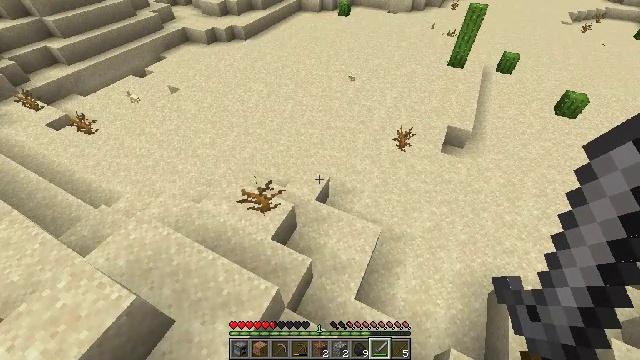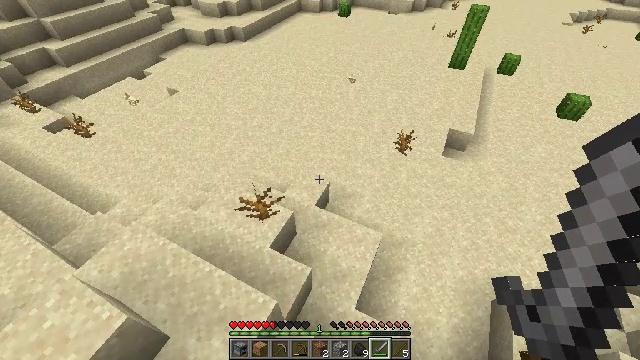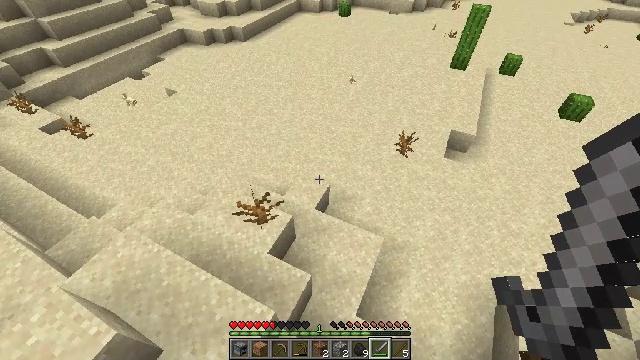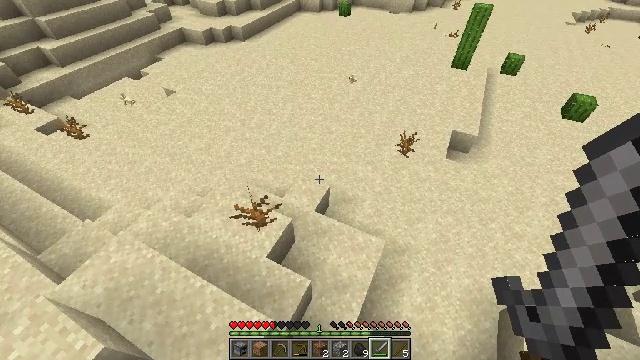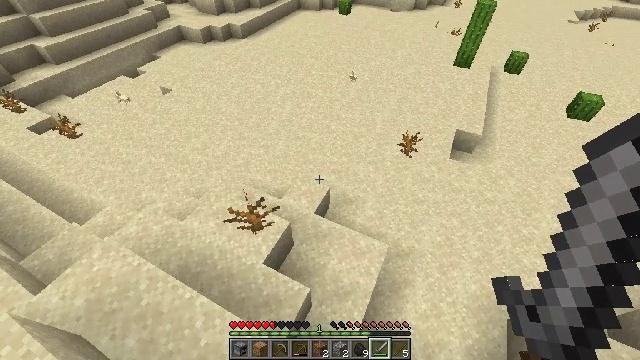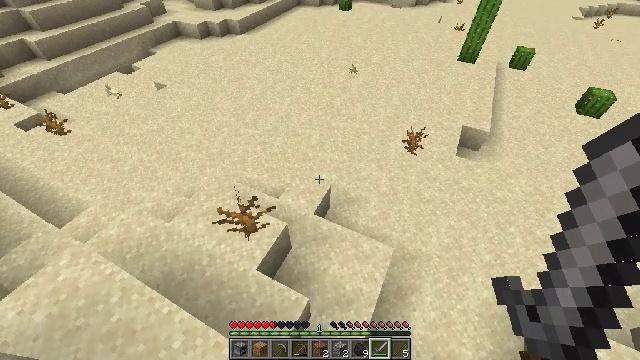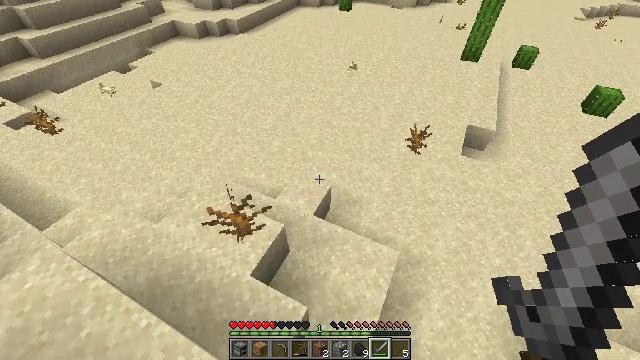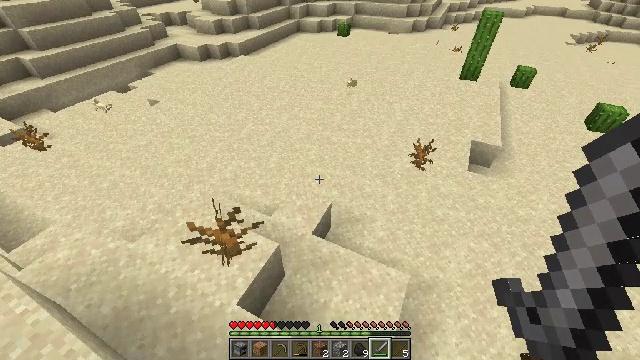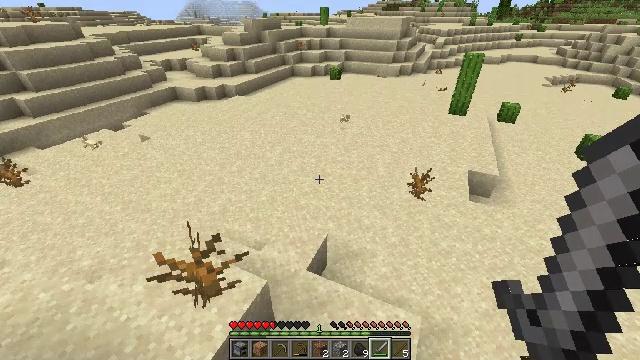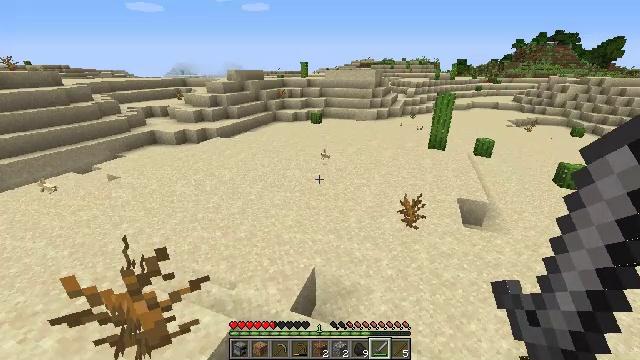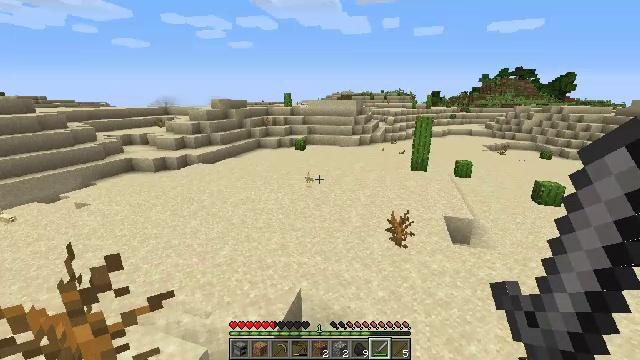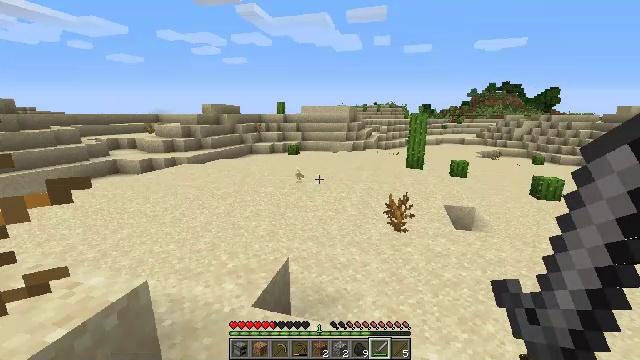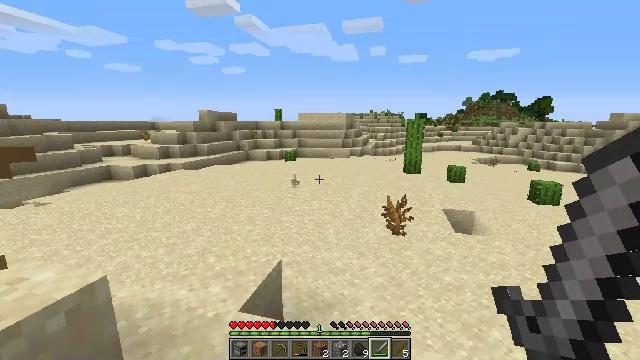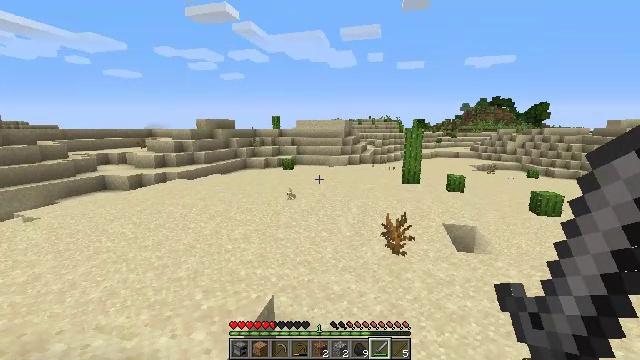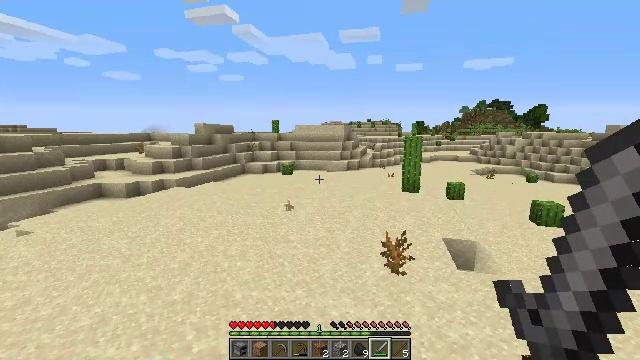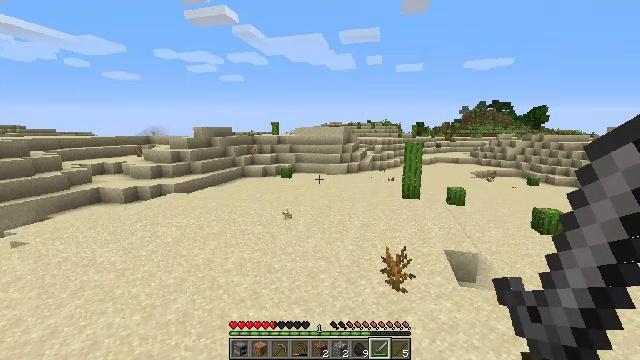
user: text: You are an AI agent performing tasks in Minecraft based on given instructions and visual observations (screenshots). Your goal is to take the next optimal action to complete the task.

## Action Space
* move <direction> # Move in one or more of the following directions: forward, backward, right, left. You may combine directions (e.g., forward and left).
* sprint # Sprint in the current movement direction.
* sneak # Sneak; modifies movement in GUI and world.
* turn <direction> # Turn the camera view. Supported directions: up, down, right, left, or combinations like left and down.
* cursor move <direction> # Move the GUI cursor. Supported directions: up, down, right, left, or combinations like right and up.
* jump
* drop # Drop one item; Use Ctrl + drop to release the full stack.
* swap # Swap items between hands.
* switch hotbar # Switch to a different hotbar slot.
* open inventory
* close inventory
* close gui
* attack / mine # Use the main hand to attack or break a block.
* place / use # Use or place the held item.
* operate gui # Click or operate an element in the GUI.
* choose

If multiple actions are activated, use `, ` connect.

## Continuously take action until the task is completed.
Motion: motion action
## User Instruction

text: Break the cactus block.
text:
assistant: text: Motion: move forward, jump
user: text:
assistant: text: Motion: move forward, jump
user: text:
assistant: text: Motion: move forward, jump
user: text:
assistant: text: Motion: move forward, jump
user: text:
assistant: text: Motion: move forward, jump
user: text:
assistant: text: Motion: move forward, jump
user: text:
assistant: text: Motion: move forward, turn up, jump
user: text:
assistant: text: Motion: move forward, turn right and up, jump
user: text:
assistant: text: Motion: move forward, turn right and up, jump
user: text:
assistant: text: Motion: move forward, turn right and up, jump
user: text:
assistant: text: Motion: move forward, turn right and up, jump
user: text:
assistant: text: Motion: move forward, turn up, jump
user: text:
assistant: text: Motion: move forward, turn up, jump
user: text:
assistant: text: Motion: move forward, jump
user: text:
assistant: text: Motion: move forward, jump
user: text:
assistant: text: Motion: move forward, jump
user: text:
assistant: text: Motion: move forward, jump
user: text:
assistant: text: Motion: move forward, jump
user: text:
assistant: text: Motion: move forward, jump
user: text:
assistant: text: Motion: move forward, jump
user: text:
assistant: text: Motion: move forward, jump
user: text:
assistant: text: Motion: move forward, jump
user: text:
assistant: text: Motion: move forward, jump
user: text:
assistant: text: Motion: move forward, jump
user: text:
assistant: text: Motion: move forward, jump
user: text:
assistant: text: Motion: move forward, jump
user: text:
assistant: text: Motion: move forward, jump
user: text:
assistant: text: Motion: move forward, jump
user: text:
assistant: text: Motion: move forward, turn right, jump
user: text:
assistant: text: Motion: move forward, turn right and up, jump